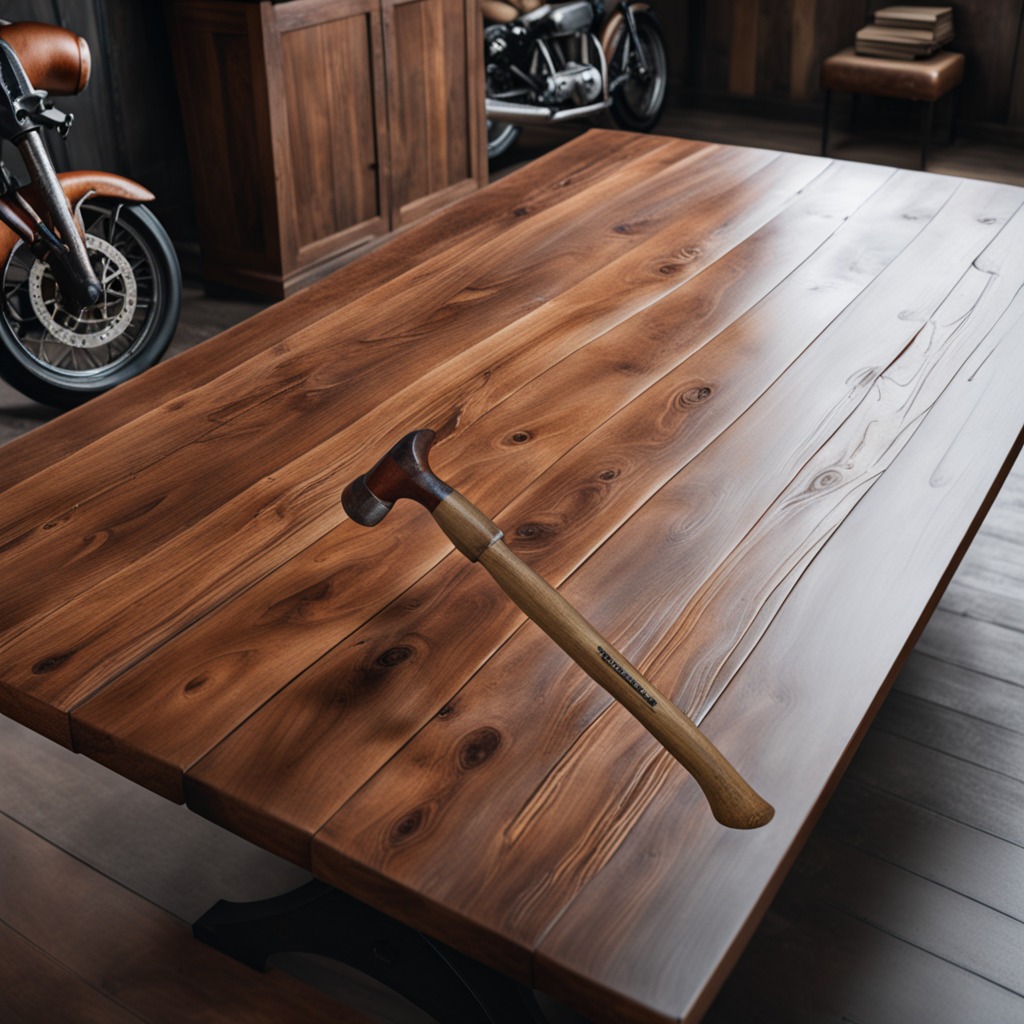
A hammer lies on the oil-spilled wooden table in a vintage motorcycle garage.